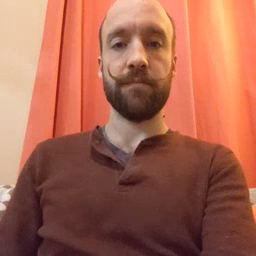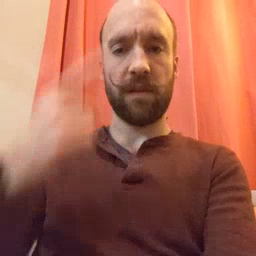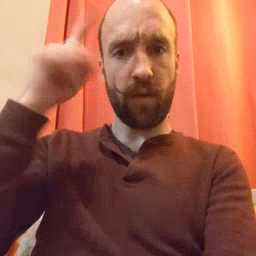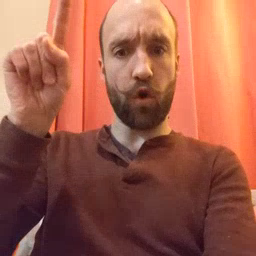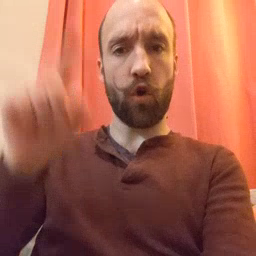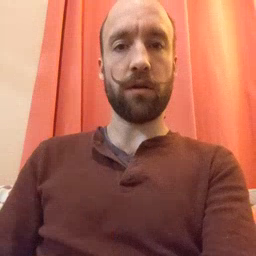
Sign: for